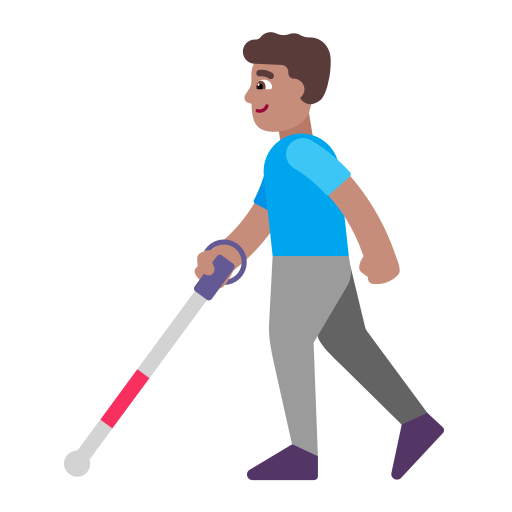
man with white cane flat